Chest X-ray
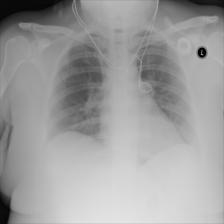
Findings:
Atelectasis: negative
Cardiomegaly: negative
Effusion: negative
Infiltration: negative
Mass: negative
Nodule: negative
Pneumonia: negative
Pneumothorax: negative
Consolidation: positive
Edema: negative
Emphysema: negative
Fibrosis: negative
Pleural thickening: negative
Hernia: negative